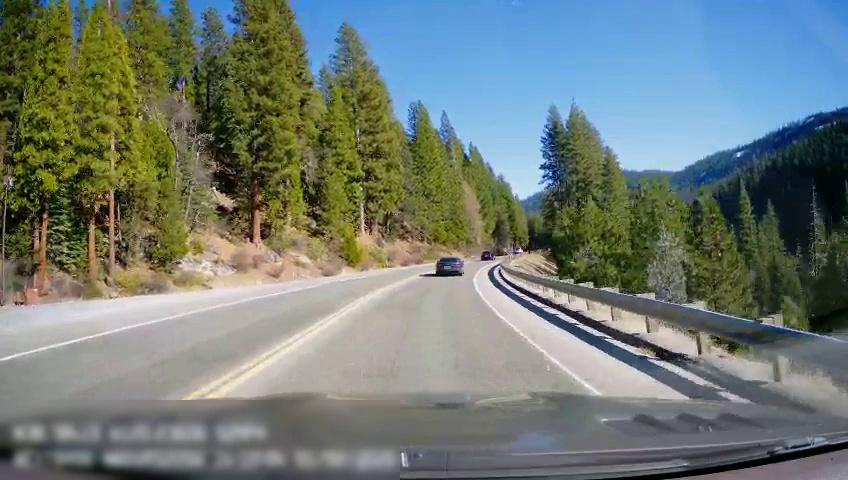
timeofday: Day
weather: Sunny
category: Drivable Space
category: Vehicles | Car
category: Vehicles | Car
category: Vehicles | Car
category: Lanes | Opposite Lane
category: Lanes | Current Lane
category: Lanes | Opposite Lane
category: Lanes | Current Lane